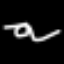
Label: squiggle